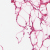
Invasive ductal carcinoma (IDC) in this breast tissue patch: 0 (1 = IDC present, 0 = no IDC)